Question: I'm using and , I have a request to create a table where the first column acts to section/categorize the questions and answers displayed in the rest of the table. Example of requested output:

For those of you not able to view the image, it is a 3-column table containing fields "Context", "Question", and "Answer". Each set of Question and Answer belongs to a single Context, which acts as a category for the set, and Context can act as a category for multiple sets of Question and Answer. The request is that it look something like this:
'''
_________________________________
| Context1 | Question1 | Answer1 |
| |___________|_________|
| | Question2 | Answer2 |
| |___________|_________|
| | Question3 | Answer3 |
| |___________|_________|
| | Question4 | Answer4 |
|__________|___________|_________|
| Context2 | Question5 | Answer5 |
| |___________|_________|
| | Question6 | Answer6 |
|__________|___________|_________|
'''
I know I can set to not print repeated values, which solves part of my issue of not printing the Context on each line, but the second part of my problem is placing a cell border around the entire Context field so that it looks like the example above, that is, it looks like a dynamically expanding field that covers N number of rows. If I place a border around Context in the Details band of a report then I get the border for ever row in the table, resulting in a number of empty cells in the Context column. Is this kind of formatting possible using ? Would it be possible to group on the "Context" field and somehow place a border around the entire group?
Since the quantity of questions per Context category is known it would be possible to use flags in my dataset and conditionally style around the Context fields (e.g. flag set to "top" for first record in group and "last" for last record in group and style a frame's borders to show a top or bottom border according to flags), but that seems likes an awfully messy way of handling the issue. Plus, that bandage would break as soon as questions were dropped/added.
Another thought was creating a subreport that generated each Context individually, placing borders around the entire subreport, and combining the results in a master report's Detail band, but again that seems like a complex solution to an easy problem.
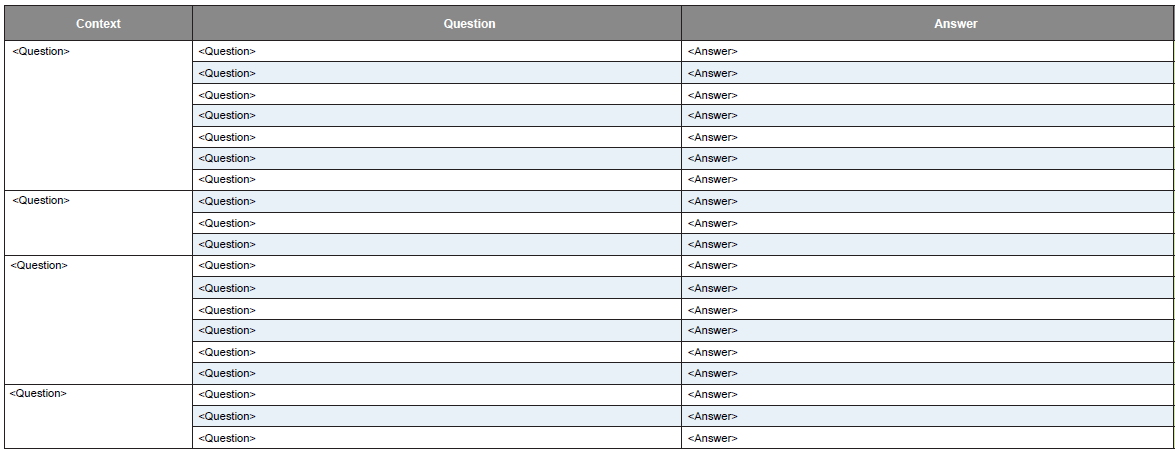
Answer: I can't see the image you provided due to my company's filter.
Are you pertaining to border around a grouped data? If yes, you can put a static text scoping the whole group header band, then only specify the border for top, left and right and send it to back of all the headers. It should be sent to back (Right click > Send to Back)
'''
<staticText>
<reportElement positionType="Float" mode="Transparent" x="0" y="1" width="814" height="11" forecolor="#000000" backcolor="#F0F0F0"/>
<box>
<topPen lineWidth="0.75" lineColor="#CCCCCC"/>
<leftPen lineWidth="0.75" lineColor="#CCCCCC"/>
<rightPen lineWidth="0.75" lineColor="#CCCCCC"/>
</box>
<text><![CDATA[]]></text>
</staticText>
'''
Then in the group's detail band, place another empty transparent static text that scopes the whole detail band, this time only specify the left and right borders.
In the group footer, place another empty transparent static text that scopes the whole group footer band and only specify the top border